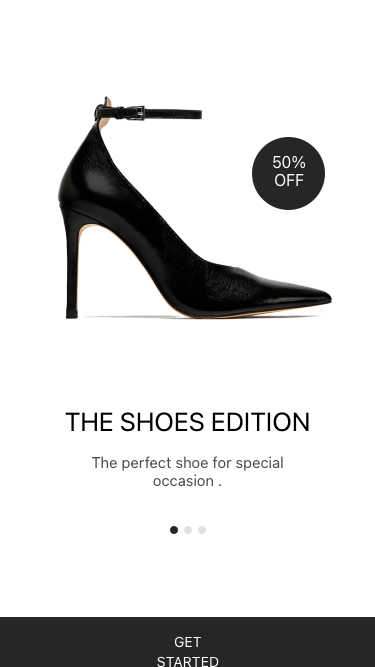
Text in this UI design:
The Shoes Edition
Get Started
The perfect shoe for special occasion .
50%
OFF